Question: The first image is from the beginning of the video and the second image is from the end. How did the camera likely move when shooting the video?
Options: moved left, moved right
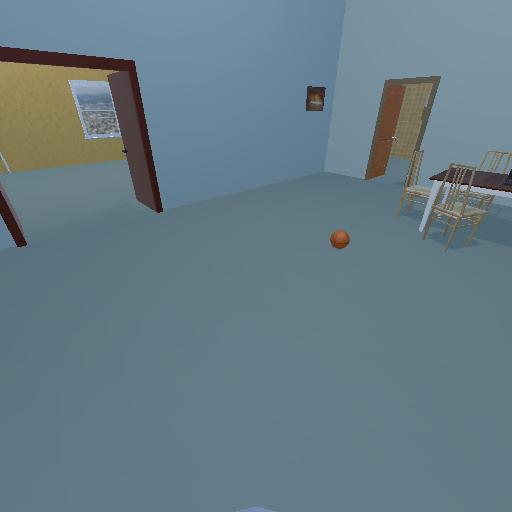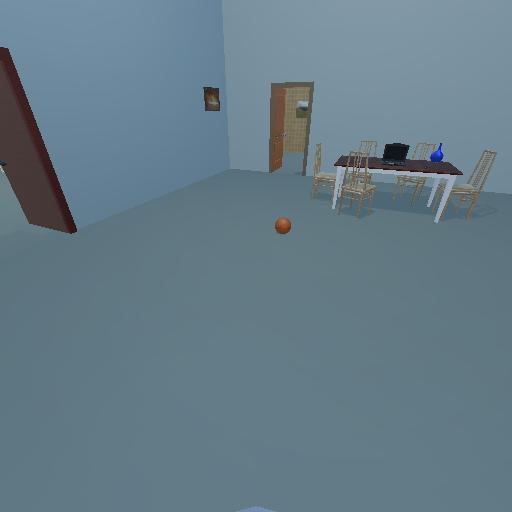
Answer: moved left